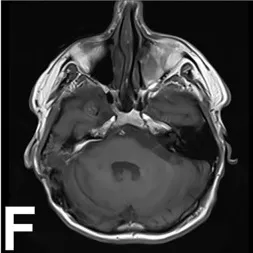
Images show treatment results in a 53-year old male with right facial nerve and abducens nerve pareses and right-sided deafness, after a partial VS removal. (F) The brain after revision surgery via a translabyrinthine approach.
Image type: radiology (mri)